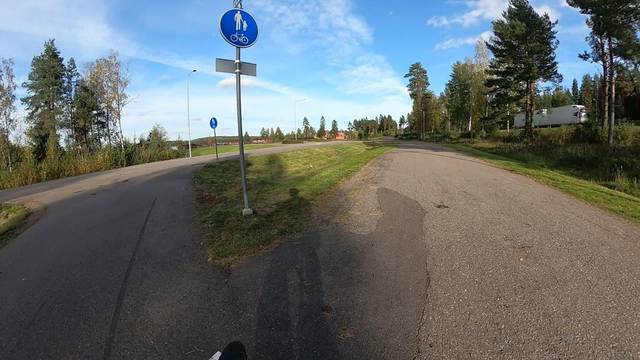
Region: Finland
Coordinates: 60.886, 26.768